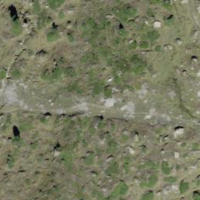
EUNIS habitat code: 26
Species observed at this site:
Jacobaea incana